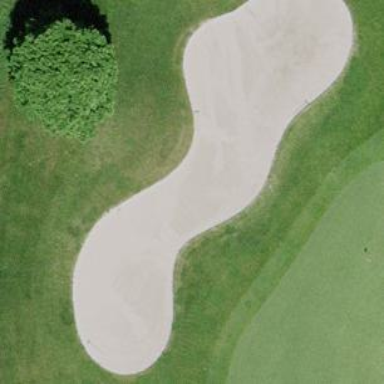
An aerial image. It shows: Golf bunker filled with natural sand.